五年级 · 立体几何学
下图是由棱长为 1 分米的正方体盒子沿墙角搭成的, 它的体积是（）。

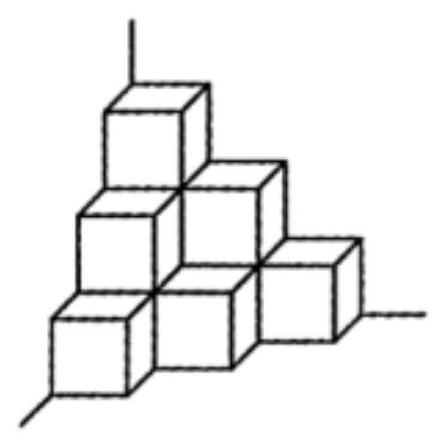
A. 8 立方分米
B. 9 立方分米
C. 10 立方分米
D. 11 立方分米

答案: C
解析: 解C

【分析】观察图形可知,该图形共有 10 个正方体，根据正方体的体积公式: $\mathrm{V}=\mathrm{a}^{3}$, 据此求出 1 个正
方体的体积, 再乘正方体的个数即可。

【详解】 $1 \times 1 \times 1 \times 10$

$=1 \times 10$

$=10$ （立方分米）

故答案为: C

【点睛】本题考查正方体的体积, 明确该图形共有多少个正方体是解题的关键。